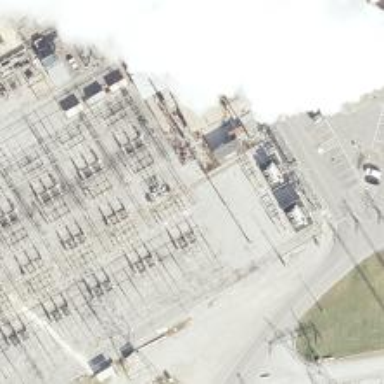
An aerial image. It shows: Switch for power supply.